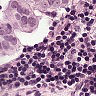
Metastatic tissue present: yes